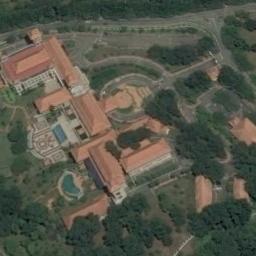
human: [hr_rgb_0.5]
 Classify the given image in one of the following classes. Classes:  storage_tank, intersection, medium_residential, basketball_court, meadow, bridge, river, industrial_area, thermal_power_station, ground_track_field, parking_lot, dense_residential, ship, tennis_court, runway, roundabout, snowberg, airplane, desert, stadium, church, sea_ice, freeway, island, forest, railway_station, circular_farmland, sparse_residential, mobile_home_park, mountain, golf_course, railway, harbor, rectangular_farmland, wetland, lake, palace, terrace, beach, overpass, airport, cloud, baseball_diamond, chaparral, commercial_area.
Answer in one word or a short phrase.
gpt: palace